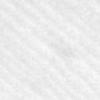
Label: no_change